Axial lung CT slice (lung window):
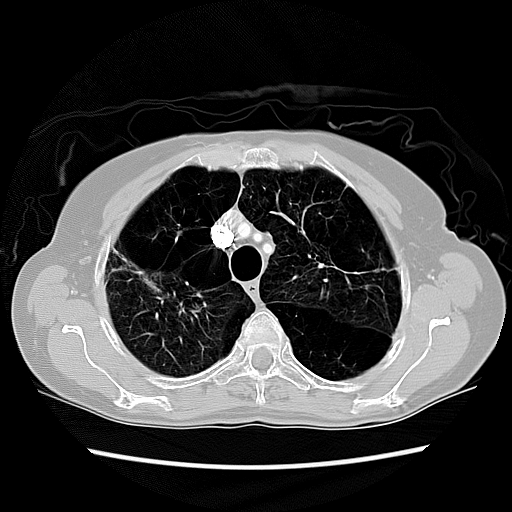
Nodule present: no